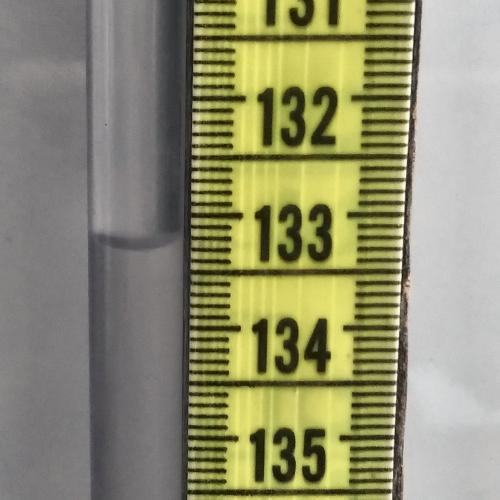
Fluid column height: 133.2 cm